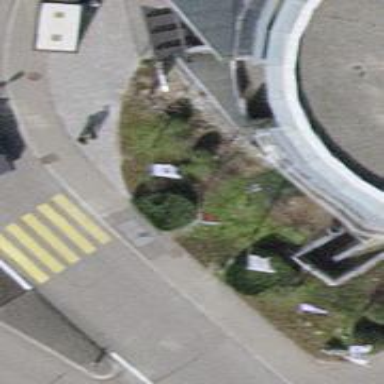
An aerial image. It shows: Flagpole structure.